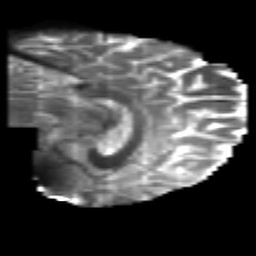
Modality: T2w
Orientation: sagittal
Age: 26
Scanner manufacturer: philips
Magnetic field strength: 3 T
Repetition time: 8.435 s
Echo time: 0.1273 s